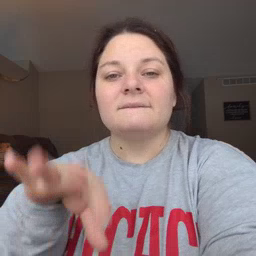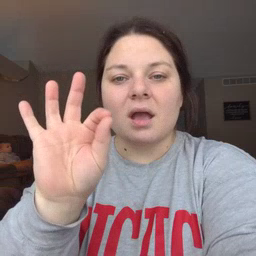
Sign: find